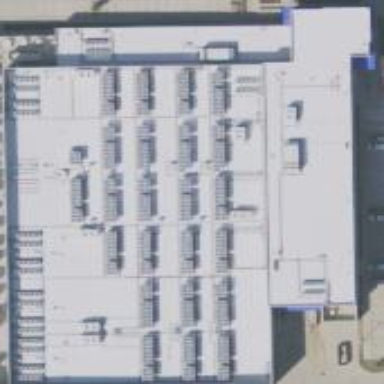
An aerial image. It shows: Commercial building.